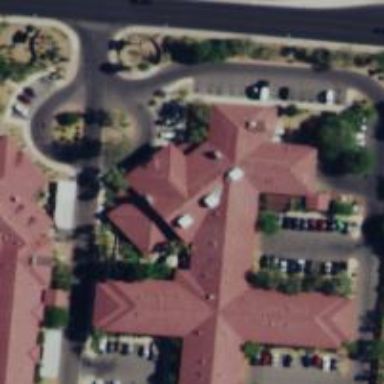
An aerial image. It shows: Nursing home.